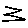
Label: zigzag